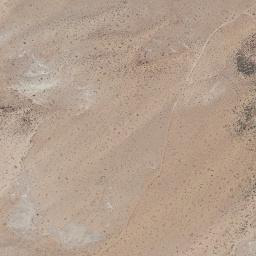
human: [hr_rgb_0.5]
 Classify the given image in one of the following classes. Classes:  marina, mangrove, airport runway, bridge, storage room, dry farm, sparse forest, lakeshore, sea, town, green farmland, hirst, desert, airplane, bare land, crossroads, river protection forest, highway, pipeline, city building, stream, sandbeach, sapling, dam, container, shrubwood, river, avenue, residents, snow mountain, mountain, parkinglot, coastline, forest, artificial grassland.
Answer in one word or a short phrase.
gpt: bare land